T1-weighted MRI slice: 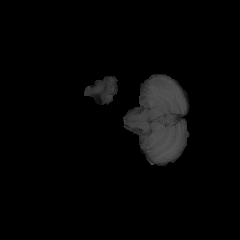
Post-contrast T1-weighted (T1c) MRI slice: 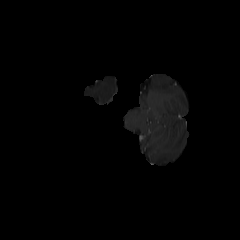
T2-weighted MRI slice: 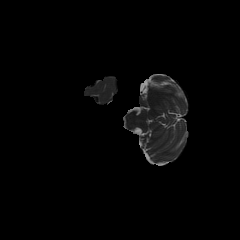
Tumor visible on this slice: no